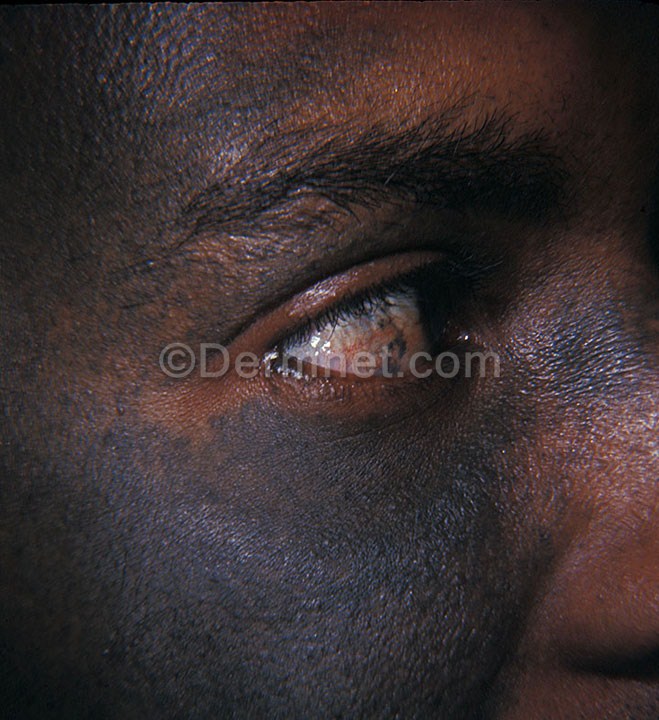
Disease: Melanoma Skin Cancer Nevi and Moles